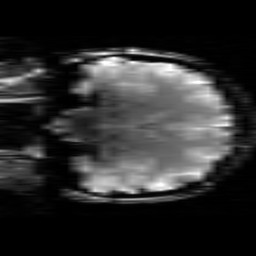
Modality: T2starw
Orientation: coronal
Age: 36
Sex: female
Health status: healthy
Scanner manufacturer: siemens
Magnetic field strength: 3 T
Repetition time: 0.7 s
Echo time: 0.02 s